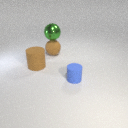
large brown rubber sphere to the left of small blue rubber cylinder